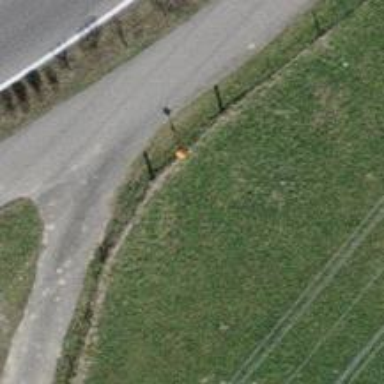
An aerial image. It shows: Aerial marker.